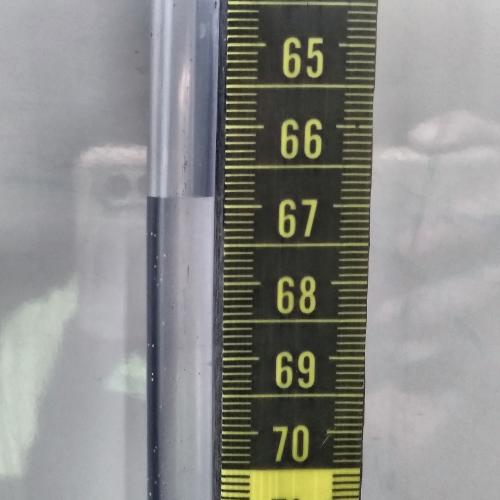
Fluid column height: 66.9 cm